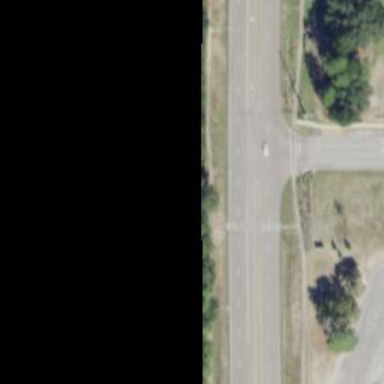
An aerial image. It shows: Secondary road with asphalt surface.